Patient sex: F
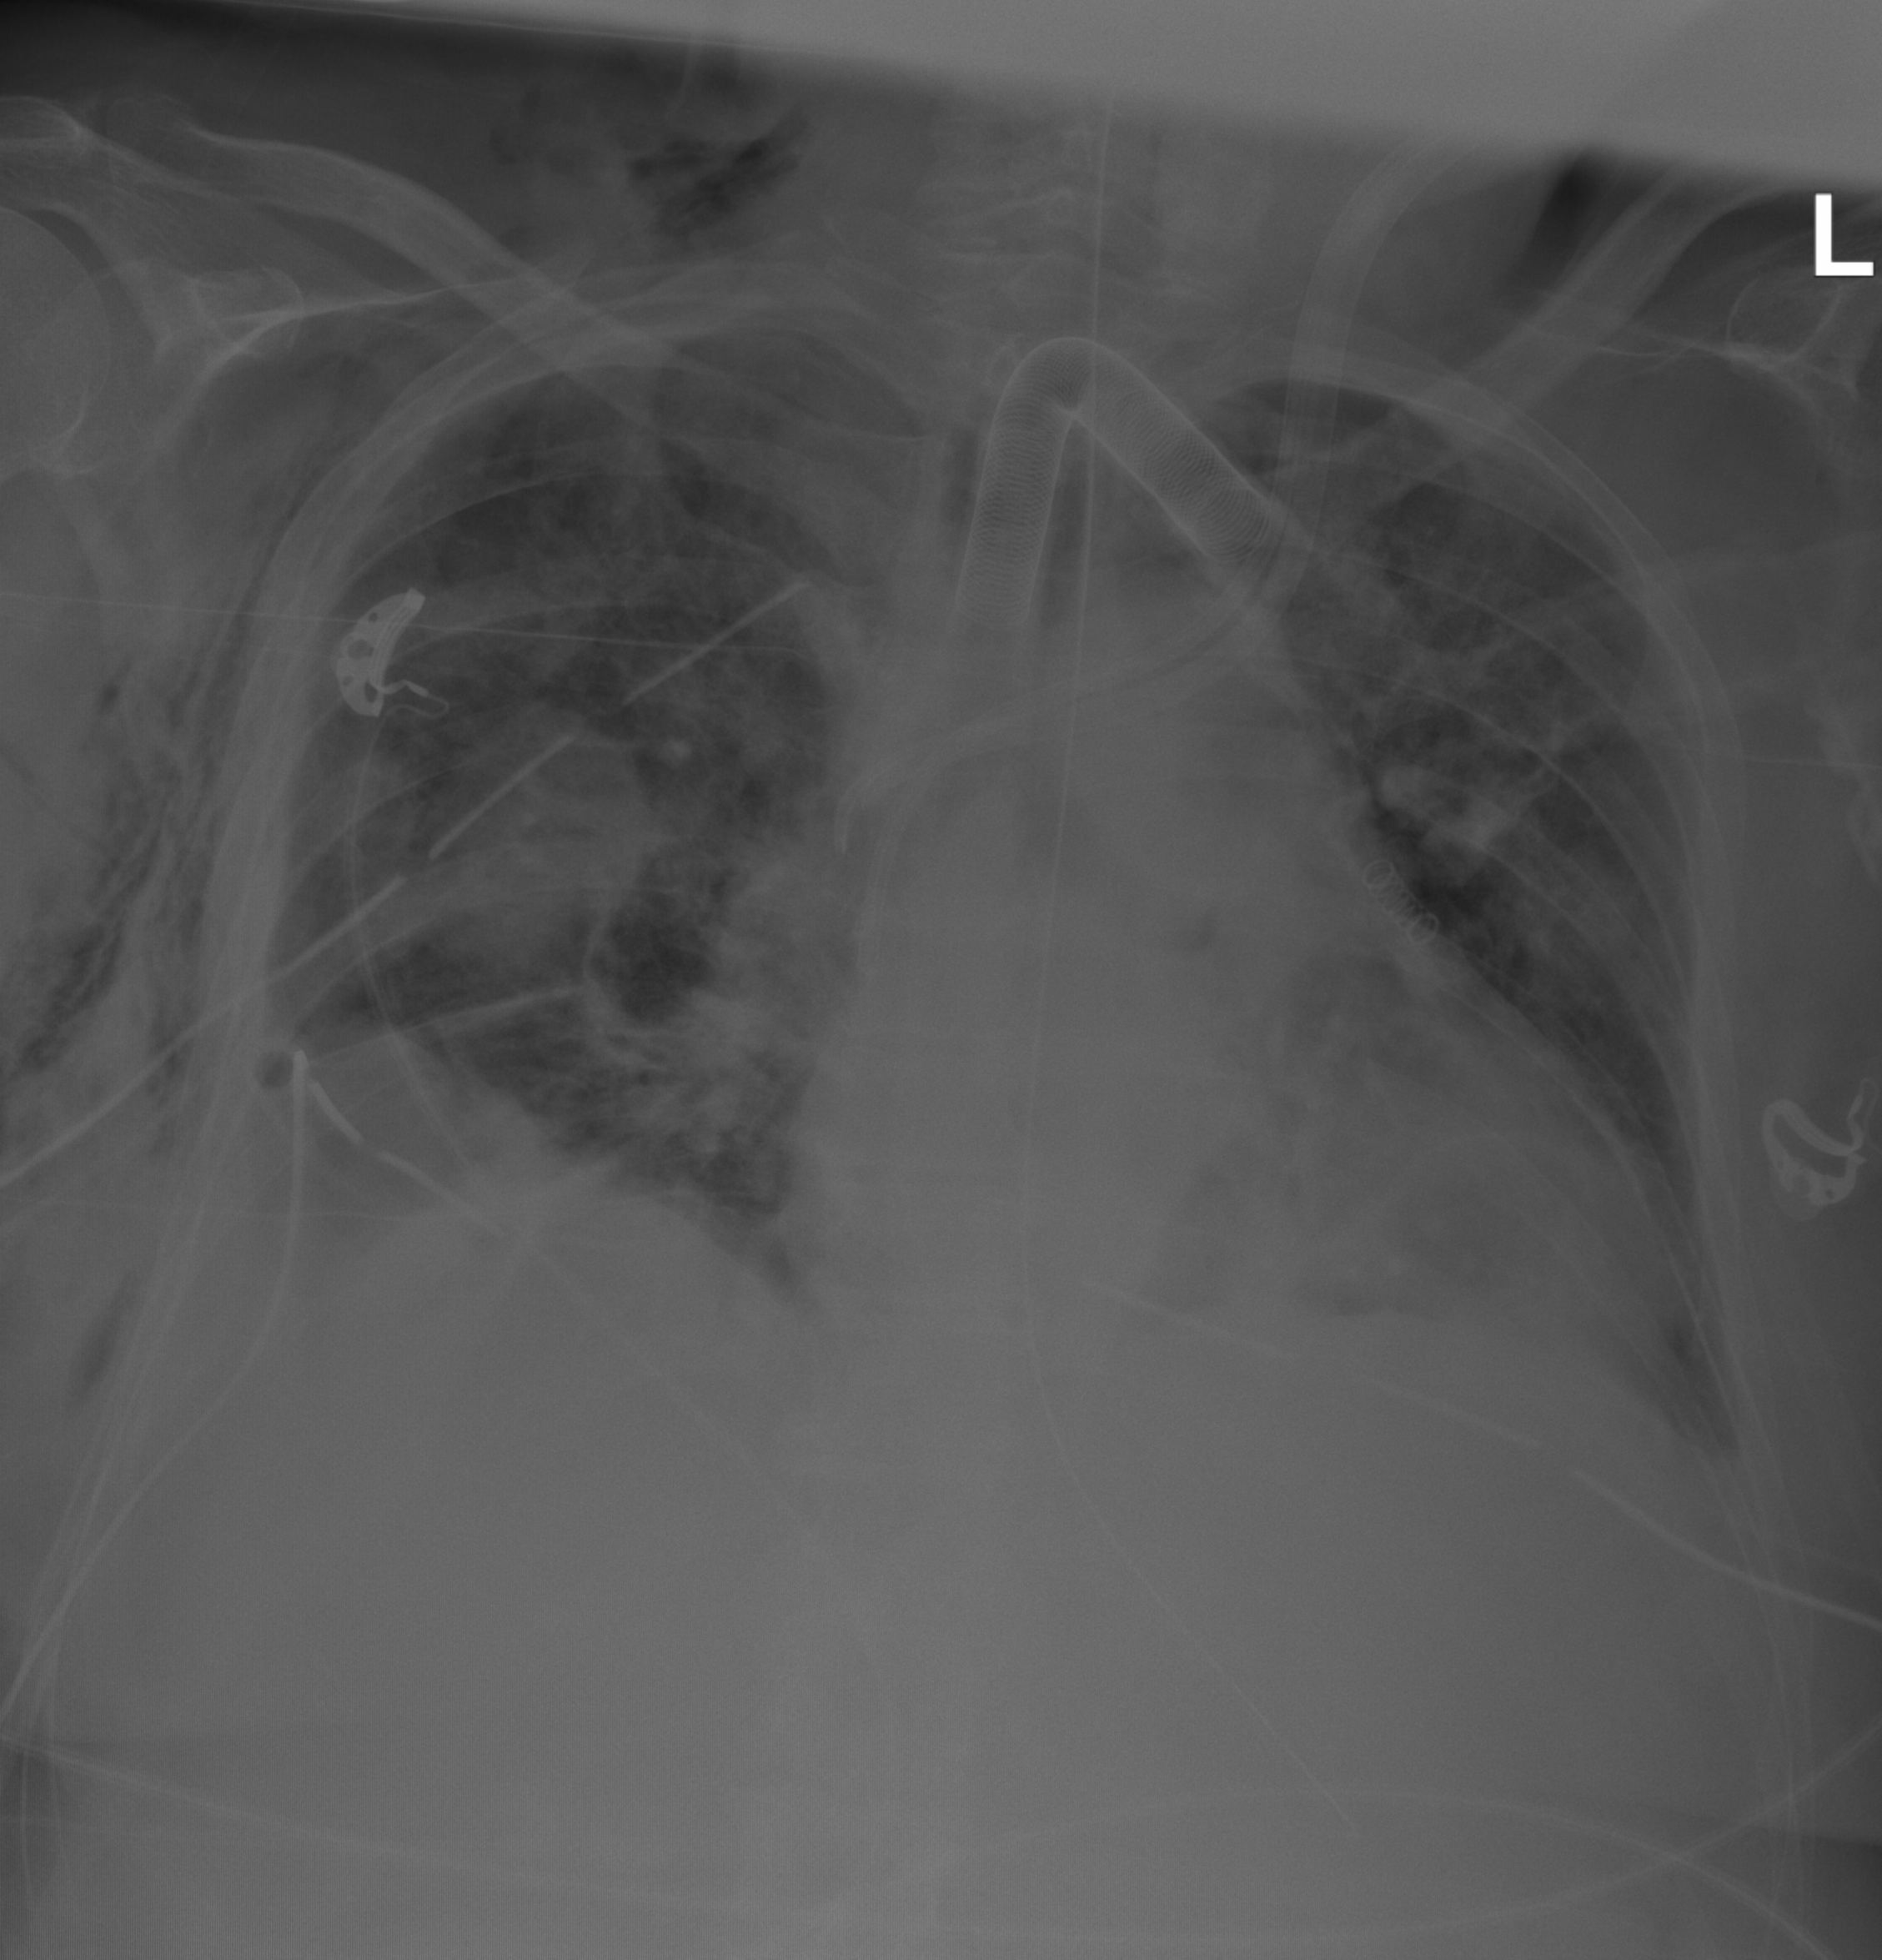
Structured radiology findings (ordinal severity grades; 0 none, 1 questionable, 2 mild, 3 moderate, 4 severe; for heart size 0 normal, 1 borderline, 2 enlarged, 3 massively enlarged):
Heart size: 0
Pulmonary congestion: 2
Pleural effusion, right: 2
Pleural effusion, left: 0
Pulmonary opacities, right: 0
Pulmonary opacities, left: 0
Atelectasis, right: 2
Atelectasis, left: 0